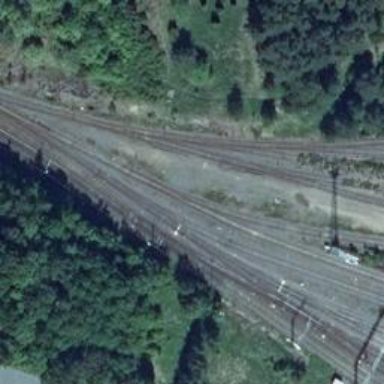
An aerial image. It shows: Railway with continuous electrified contact line.